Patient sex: F
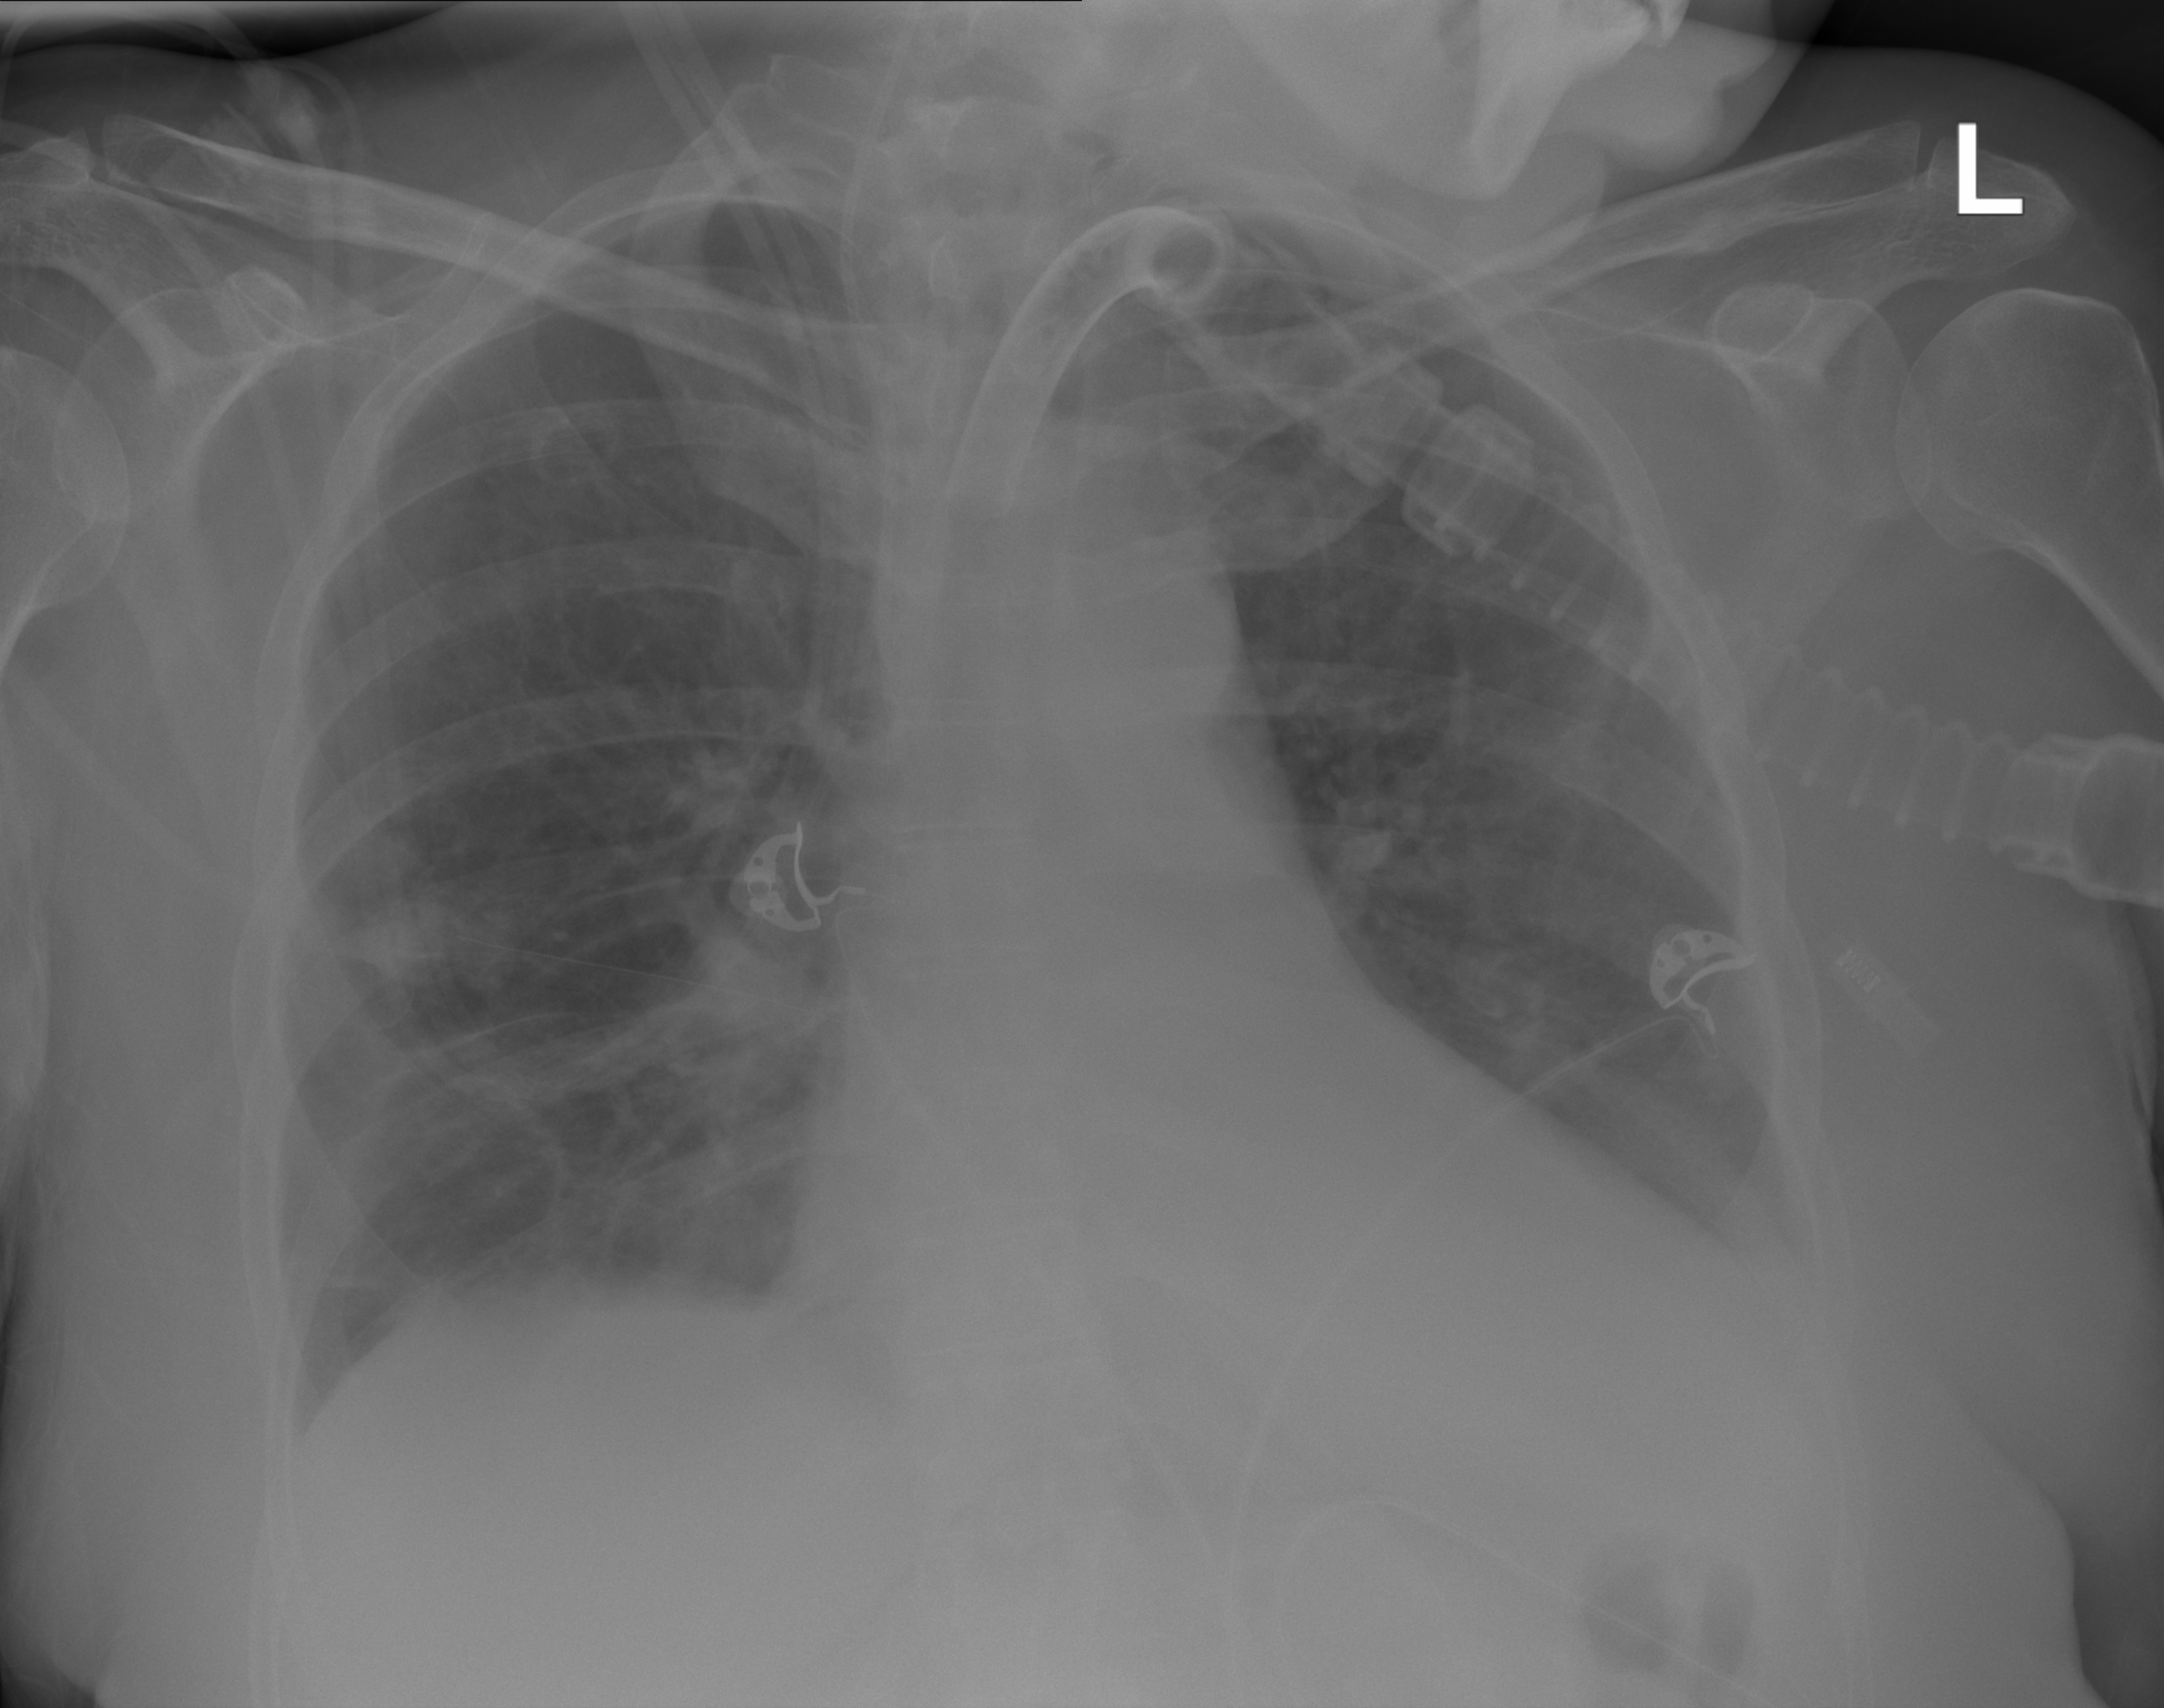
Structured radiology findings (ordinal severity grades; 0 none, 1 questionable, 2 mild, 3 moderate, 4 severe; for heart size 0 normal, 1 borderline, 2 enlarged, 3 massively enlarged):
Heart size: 2
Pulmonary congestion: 2
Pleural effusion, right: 0
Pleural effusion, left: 1
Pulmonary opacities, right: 1
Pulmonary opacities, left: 0
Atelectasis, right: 2
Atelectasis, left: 2